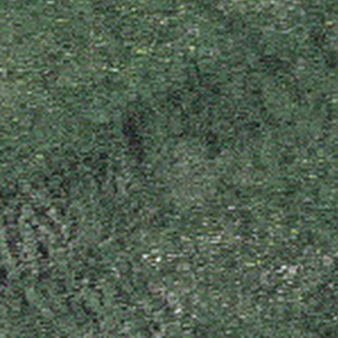
Label: other